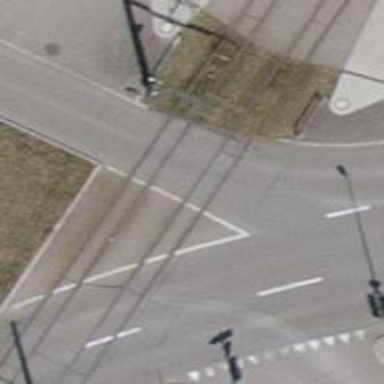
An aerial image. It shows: Railway crossing with traffic signals.